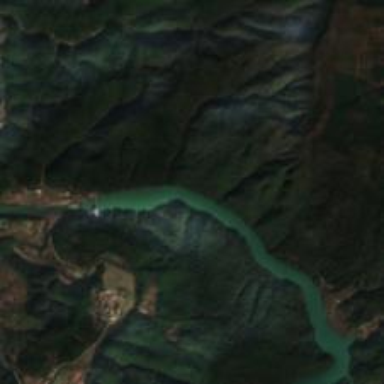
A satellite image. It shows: Beautiful view of river.